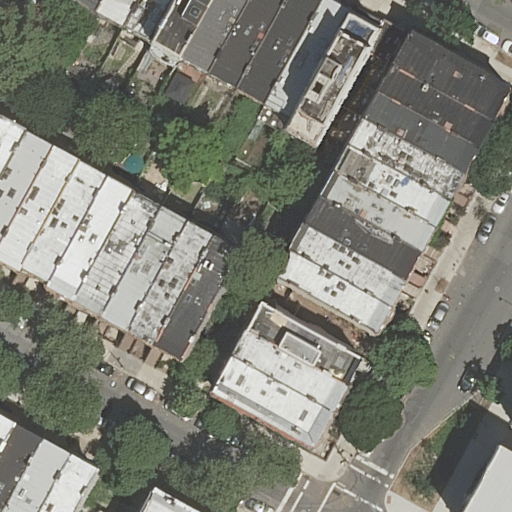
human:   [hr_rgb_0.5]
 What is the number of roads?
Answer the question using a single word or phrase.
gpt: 3

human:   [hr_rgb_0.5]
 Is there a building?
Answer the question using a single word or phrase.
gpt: yes

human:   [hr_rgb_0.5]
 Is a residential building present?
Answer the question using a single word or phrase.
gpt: yes

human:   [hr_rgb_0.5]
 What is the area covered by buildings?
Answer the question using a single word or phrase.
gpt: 3579m2

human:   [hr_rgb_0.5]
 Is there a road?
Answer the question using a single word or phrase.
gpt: yes

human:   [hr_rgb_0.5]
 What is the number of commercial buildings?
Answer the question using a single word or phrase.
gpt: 0

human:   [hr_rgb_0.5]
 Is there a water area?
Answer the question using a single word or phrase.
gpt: no

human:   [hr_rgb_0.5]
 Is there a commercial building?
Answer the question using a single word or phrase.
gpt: no

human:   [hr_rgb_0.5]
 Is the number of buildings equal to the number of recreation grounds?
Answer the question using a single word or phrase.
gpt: no

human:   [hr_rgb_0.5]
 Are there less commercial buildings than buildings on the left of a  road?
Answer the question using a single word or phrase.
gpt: yes

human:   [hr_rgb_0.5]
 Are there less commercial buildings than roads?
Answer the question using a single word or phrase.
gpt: yes

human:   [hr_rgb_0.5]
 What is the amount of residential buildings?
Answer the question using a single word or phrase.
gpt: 35

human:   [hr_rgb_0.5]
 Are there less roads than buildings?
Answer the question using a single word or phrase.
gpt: yes

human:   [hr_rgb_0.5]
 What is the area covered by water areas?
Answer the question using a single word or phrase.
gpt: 0m2

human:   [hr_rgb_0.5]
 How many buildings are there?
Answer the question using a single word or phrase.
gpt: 35

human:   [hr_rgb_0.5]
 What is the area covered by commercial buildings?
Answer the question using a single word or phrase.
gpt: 0m2

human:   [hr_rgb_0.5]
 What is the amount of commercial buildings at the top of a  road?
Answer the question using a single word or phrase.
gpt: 0

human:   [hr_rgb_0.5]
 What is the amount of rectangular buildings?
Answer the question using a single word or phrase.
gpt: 35

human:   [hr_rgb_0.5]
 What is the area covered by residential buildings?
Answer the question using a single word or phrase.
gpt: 3579m2

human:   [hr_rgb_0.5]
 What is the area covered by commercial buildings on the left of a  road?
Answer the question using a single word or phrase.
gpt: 0m2

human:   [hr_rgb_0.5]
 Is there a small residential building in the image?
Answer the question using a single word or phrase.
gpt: yes

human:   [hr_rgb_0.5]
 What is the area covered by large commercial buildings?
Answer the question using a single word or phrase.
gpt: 0m2

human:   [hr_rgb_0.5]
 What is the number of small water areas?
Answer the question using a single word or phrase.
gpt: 0

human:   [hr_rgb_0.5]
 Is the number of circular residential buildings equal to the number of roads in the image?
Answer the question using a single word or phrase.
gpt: no

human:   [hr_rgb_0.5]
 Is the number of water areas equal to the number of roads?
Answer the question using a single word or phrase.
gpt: no

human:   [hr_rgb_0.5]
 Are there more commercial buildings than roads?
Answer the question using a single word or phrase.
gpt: no

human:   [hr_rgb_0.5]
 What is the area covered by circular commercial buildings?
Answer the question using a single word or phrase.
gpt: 0m2

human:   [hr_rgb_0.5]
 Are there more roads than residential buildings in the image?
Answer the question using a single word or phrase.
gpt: no

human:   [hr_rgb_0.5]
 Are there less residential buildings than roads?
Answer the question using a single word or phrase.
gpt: no

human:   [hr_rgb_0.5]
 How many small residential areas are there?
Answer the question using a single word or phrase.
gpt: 0

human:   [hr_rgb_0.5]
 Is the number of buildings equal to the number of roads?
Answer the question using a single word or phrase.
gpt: no

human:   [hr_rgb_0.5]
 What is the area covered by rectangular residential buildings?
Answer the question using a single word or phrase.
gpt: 3579m2

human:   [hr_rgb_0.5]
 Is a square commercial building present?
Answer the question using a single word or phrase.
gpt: no

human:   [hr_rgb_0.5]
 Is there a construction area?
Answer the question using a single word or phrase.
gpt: no

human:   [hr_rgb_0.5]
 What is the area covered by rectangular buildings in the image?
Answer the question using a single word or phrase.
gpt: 3579m2

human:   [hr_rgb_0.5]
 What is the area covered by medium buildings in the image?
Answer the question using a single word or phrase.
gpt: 3132m2

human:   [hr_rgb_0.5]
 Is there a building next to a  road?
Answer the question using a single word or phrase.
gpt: yes

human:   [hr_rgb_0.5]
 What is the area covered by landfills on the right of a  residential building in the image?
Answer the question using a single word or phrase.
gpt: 0m2

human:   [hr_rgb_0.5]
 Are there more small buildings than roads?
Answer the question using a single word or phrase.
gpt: yes

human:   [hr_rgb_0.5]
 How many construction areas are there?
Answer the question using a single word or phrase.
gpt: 0

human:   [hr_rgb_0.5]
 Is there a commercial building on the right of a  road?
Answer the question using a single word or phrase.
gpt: no

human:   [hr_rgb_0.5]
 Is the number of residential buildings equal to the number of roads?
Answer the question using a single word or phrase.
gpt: no

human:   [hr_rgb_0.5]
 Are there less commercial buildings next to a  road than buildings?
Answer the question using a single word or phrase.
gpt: yes

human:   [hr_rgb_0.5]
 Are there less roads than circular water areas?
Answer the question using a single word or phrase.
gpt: no

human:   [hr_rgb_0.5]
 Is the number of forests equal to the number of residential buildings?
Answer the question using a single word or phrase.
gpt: no

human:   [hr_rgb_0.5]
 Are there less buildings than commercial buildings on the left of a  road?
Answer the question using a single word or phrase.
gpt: no

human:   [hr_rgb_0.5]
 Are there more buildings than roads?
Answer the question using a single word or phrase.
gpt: yes

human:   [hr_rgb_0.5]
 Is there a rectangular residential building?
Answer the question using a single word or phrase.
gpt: yes

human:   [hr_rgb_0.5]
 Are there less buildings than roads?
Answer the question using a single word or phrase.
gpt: no

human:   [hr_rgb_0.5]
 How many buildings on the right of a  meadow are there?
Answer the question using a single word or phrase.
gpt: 0

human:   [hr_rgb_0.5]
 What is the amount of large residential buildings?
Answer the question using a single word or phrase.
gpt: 0

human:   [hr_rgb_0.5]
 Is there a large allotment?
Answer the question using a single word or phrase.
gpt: no

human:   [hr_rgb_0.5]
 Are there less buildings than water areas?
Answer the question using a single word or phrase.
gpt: no

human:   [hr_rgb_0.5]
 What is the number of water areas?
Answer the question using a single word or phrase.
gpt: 0

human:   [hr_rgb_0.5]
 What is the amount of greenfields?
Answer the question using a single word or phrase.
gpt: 0

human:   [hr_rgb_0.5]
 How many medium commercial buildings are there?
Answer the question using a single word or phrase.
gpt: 0

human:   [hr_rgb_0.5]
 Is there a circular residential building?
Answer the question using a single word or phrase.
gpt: no

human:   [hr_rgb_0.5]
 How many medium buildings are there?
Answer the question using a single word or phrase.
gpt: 22

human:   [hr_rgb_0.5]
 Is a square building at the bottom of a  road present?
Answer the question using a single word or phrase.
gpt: no

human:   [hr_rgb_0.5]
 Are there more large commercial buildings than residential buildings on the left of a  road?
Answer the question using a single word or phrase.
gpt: no

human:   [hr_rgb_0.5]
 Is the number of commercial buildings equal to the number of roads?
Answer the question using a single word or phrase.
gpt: no

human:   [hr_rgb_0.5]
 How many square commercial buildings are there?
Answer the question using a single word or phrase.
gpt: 0

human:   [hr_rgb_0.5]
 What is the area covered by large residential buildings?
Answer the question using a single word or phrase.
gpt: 0m2

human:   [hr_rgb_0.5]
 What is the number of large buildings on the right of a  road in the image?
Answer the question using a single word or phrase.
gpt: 0